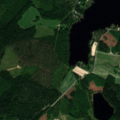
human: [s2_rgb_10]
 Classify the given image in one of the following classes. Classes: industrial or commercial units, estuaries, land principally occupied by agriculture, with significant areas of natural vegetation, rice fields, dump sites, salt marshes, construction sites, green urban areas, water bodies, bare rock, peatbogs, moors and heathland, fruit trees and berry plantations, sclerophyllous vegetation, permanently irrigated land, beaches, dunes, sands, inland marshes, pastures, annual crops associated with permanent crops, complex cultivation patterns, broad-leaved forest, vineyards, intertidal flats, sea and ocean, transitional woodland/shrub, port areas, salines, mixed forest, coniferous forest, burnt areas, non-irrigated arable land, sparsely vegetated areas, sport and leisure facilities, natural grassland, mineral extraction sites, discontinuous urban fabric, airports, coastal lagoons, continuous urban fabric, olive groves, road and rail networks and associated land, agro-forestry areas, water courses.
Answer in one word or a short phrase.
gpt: land principally occupied by agriculture, with significant areas of natural vegetation, coniferous forest, mixed forest, water bodies